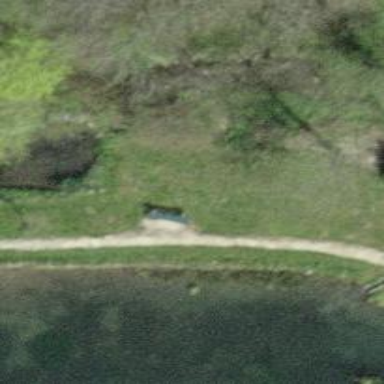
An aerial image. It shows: Bench.